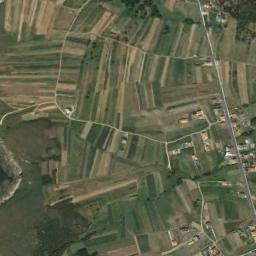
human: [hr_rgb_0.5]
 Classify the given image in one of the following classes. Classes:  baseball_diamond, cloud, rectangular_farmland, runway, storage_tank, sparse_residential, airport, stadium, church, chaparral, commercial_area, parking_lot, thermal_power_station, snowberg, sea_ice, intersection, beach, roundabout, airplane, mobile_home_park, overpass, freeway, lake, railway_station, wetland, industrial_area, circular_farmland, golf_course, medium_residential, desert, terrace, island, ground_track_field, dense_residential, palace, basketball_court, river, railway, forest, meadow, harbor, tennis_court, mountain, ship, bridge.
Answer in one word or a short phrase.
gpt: rectangular_farmland